Field crop: maize
Growth stage: 2
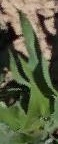
Species: maize